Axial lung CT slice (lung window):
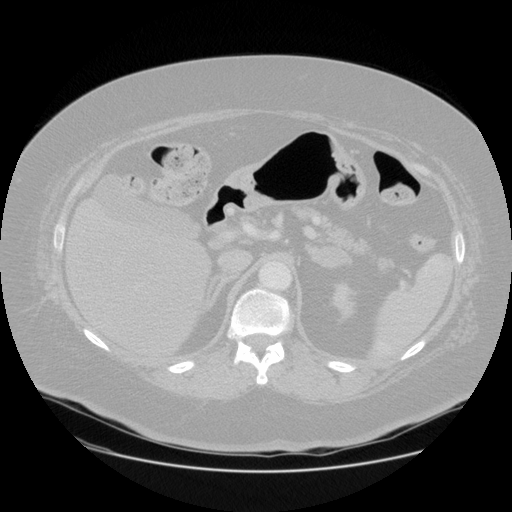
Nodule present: no